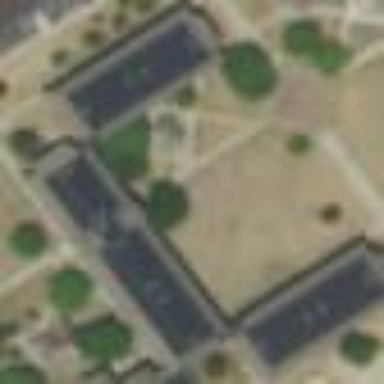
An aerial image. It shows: Military barracks building.